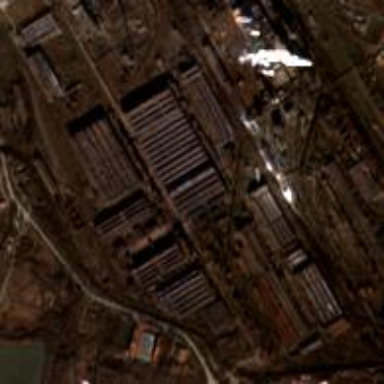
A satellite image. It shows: Industrial area.